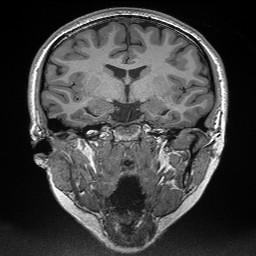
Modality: T1w
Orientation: sagittal
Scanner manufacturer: siemens
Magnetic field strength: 3 T
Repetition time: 2.3 s
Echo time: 0.00298 s